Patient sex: F
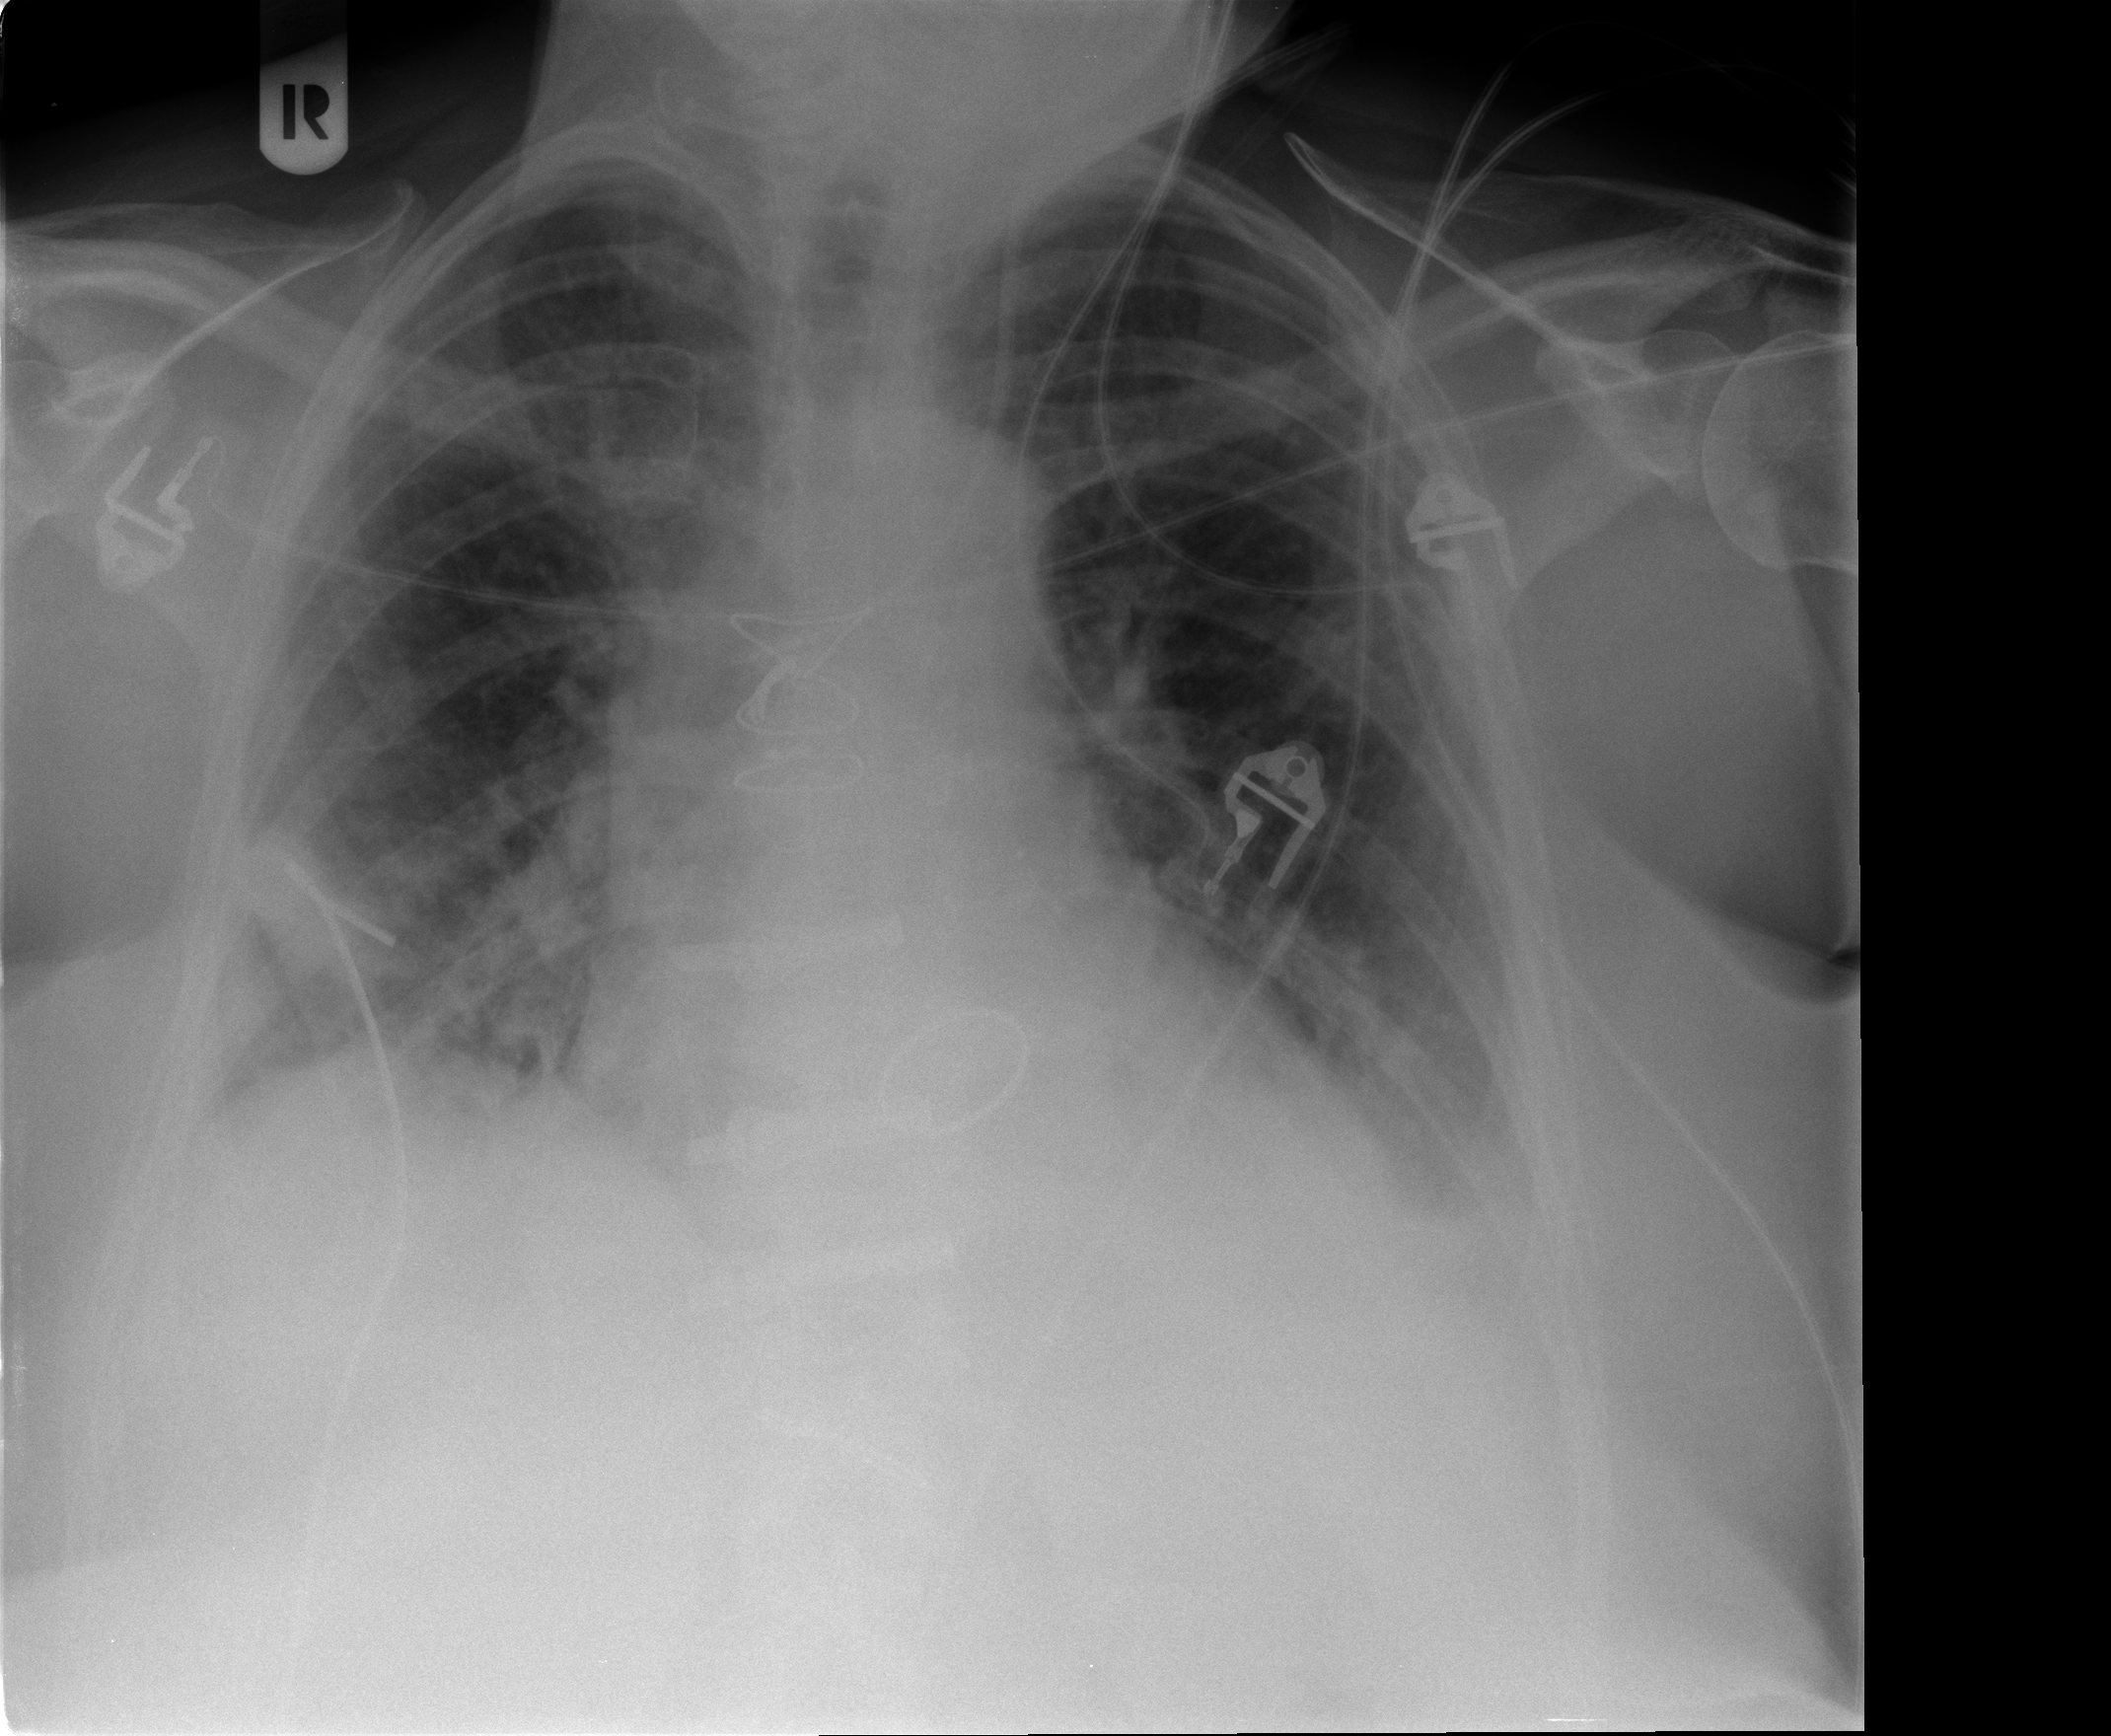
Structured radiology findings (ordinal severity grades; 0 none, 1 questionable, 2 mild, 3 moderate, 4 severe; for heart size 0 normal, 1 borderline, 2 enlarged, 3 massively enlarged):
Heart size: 0
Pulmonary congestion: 2
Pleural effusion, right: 2
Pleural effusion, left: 2
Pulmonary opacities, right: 2
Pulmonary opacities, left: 2
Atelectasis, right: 2
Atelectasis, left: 2